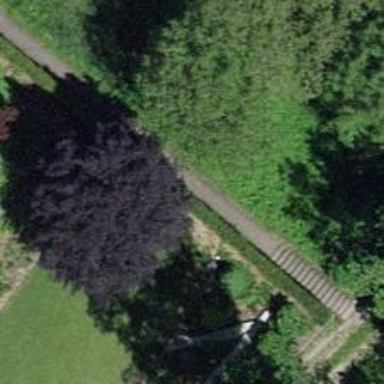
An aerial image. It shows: Path.